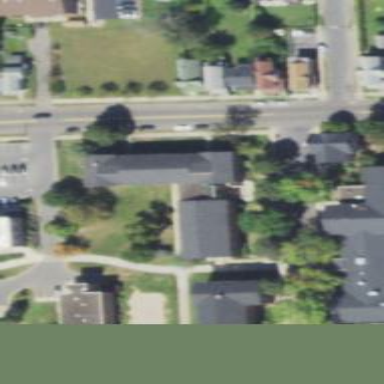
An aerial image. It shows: Dormitory building.